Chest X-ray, PA view. Patient: 35 years old, sex F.
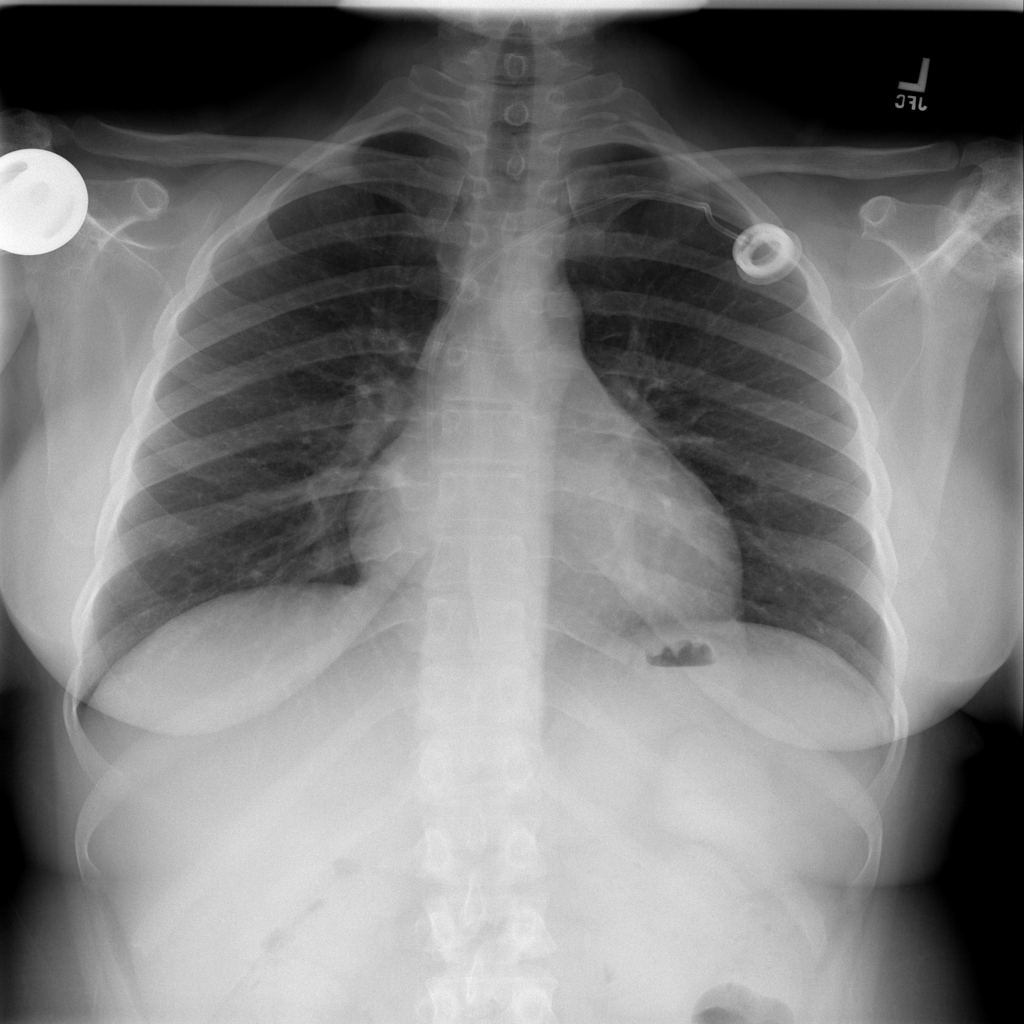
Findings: No Finding